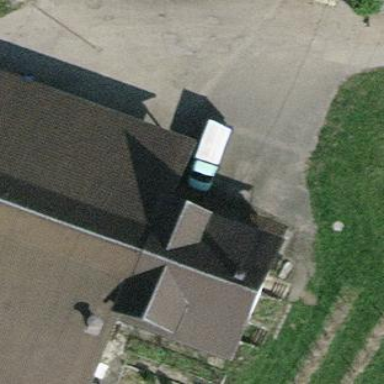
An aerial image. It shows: View of roof of building.